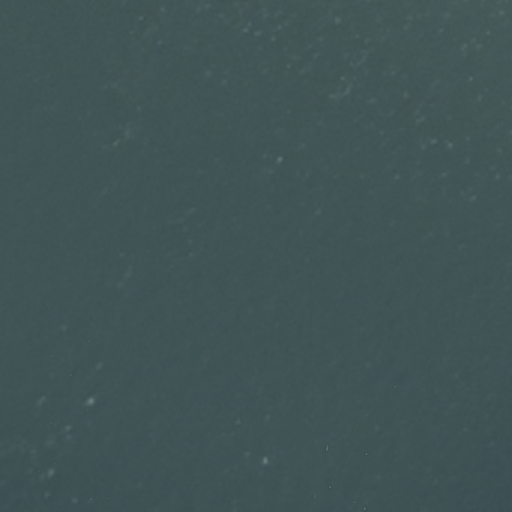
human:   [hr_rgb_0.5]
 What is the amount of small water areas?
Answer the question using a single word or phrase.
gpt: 0

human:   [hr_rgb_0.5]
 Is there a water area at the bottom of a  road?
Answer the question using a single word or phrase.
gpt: no

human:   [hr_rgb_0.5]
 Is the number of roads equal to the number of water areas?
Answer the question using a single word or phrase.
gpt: no

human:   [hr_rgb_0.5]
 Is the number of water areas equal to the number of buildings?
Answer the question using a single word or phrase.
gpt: no

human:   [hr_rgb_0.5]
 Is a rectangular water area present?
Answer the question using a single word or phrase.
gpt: yes

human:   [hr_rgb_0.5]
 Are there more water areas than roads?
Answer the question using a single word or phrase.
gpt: no

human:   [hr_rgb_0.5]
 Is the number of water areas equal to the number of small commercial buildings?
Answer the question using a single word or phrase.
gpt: no

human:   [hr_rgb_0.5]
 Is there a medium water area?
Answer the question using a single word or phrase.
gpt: no

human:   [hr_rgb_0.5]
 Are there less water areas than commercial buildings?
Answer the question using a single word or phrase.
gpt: no

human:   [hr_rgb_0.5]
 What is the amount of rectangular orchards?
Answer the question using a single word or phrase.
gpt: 0

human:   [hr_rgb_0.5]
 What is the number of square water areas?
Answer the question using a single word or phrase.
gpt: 0

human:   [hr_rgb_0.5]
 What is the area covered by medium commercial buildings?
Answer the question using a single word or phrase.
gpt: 0m2

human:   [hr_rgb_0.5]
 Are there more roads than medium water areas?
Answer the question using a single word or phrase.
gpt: yes

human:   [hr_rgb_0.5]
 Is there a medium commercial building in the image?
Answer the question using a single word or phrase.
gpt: no

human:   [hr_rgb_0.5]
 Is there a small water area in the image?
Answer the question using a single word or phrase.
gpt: no

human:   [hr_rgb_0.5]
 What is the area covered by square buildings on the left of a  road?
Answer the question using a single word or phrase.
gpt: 0m2

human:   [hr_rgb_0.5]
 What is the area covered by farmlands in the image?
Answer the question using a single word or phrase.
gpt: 0m2

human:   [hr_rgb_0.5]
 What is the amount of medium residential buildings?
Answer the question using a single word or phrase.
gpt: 0

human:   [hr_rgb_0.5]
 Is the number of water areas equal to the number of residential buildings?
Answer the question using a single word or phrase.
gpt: no

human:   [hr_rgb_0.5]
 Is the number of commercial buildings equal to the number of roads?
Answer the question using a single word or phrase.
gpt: no

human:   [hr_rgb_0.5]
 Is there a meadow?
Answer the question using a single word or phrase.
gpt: no

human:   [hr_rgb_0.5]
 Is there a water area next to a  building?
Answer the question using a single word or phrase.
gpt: no

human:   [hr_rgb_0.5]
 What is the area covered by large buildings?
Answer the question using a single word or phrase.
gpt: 0m2

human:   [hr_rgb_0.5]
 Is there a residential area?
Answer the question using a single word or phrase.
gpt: no

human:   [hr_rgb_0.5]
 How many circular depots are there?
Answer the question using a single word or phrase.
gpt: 0

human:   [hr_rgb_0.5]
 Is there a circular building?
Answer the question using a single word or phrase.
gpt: no

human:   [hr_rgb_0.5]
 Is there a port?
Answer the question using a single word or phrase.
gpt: no

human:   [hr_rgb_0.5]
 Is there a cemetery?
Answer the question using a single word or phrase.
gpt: no

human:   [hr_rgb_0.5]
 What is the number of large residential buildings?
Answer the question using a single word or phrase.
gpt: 0

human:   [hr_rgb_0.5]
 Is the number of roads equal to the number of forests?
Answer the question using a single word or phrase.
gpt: no

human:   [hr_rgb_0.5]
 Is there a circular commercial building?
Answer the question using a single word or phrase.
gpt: no

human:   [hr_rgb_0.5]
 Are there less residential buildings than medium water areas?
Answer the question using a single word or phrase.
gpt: no

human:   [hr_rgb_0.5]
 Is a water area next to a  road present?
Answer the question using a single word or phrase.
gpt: yes

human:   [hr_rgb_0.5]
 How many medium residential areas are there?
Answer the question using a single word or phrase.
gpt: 0

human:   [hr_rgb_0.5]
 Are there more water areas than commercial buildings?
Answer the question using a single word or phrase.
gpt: yes

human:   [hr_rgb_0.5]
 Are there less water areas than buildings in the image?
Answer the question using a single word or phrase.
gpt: no